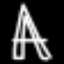
Label: The Eiffel Tower